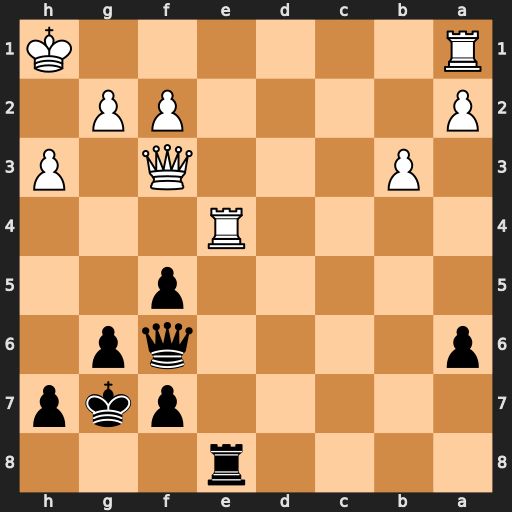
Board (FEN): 4r3/5pkp/p4qp1/5p2/4R3/1P3Q1P/P4PP1/R6K
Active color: b
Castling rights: -
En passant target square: -
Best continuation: Qxa1+